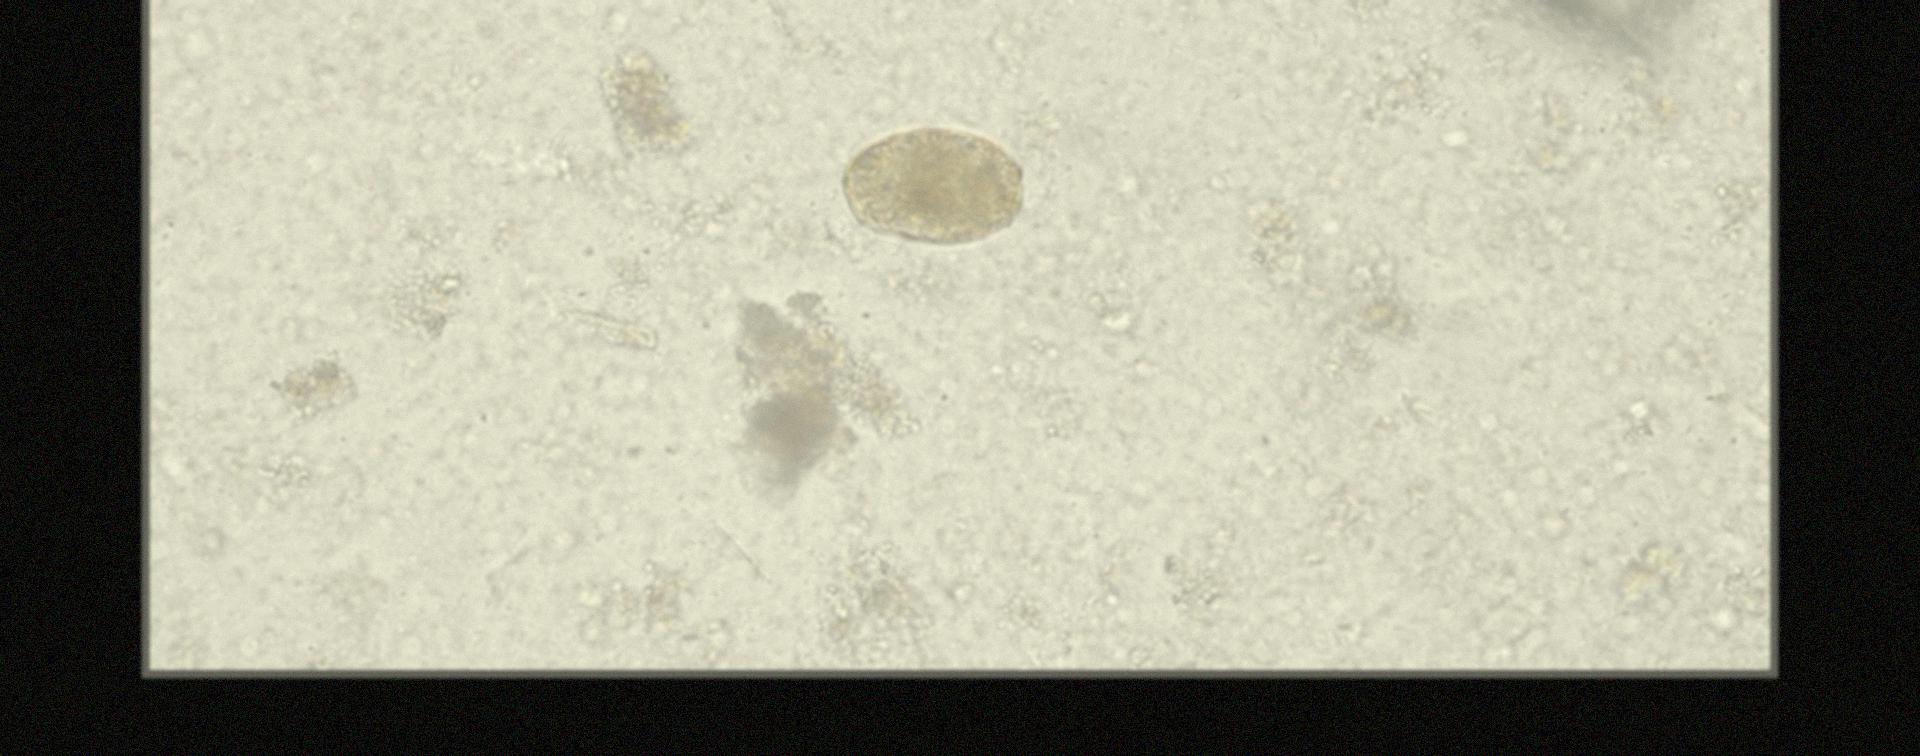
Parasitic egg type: Paragonimus spp